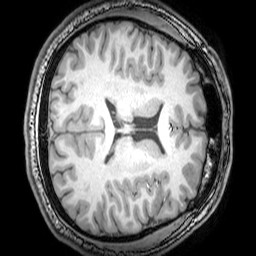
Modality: T1w
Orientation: axial
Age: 20
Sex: male
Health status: healthy
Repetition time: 0.081 s
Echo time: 0.037 s